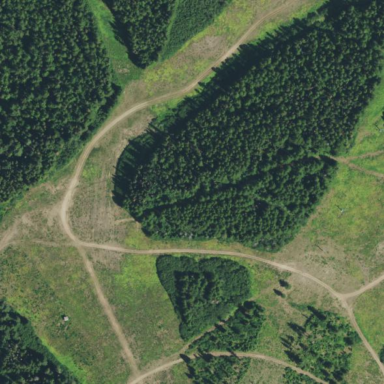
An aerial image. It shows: Mixed forest with variety of leaf types and cycles.